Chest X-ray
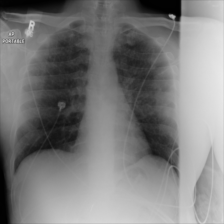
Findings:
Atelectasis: negative
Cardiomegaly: negative
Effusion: negative
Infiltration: positive
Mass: negative
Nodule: negative
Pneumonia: negative
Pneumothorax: negative
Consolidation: negative
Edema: negative
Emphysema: negative
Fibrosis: negative
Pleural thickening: negative
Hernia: negative